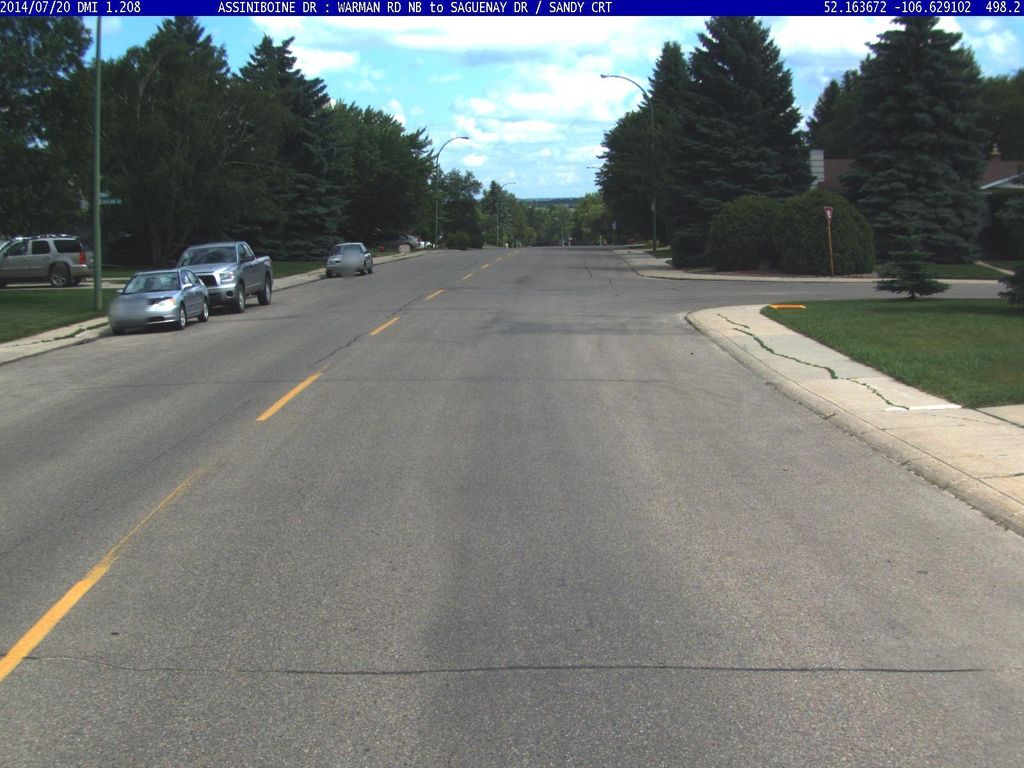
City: saskatoon